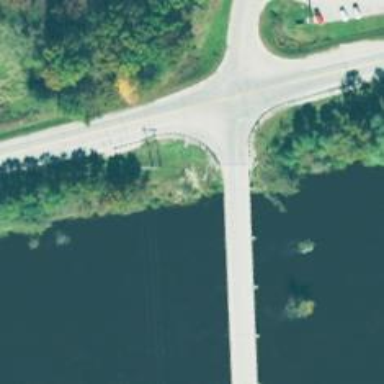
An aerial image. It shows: Secondary road with bridge.